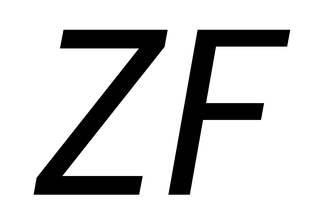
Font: Poppins-Italic